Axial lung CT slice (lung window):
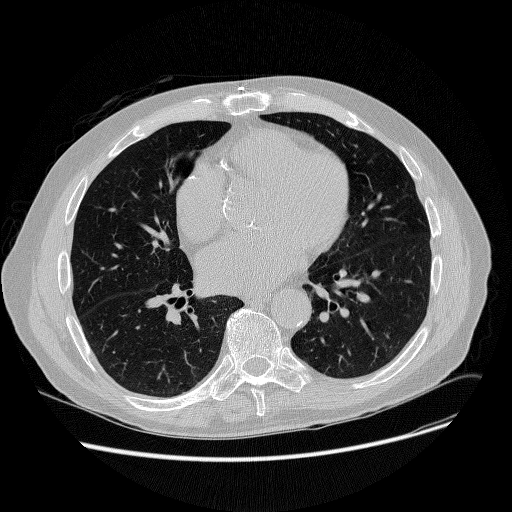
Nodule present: no